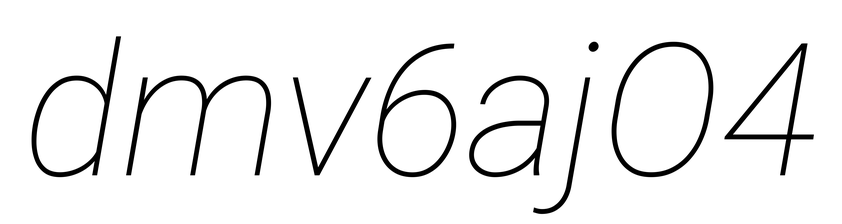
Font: Roboto-Italic_Thin_Italic